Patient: sex F, age 73
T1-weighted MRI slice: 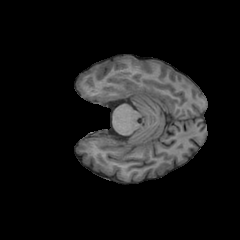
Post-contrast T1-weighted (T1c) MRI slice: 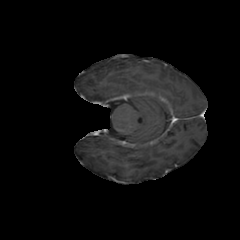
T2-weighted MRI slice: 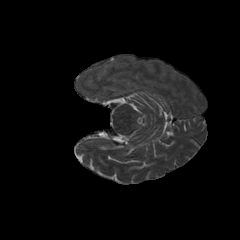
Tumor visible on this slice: no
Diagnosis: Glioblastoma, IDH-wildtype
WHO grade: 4